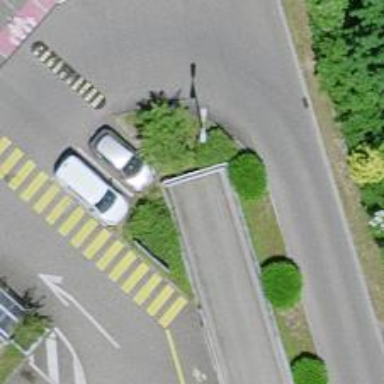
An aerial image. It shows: Parking entrance.